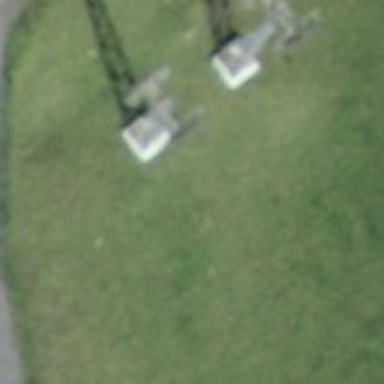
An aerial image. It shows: Chair lift.